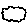
Label: cloud